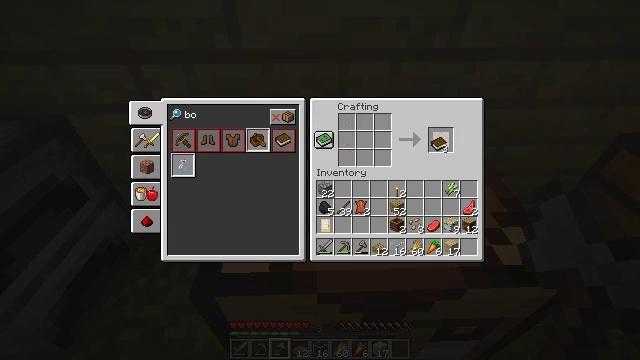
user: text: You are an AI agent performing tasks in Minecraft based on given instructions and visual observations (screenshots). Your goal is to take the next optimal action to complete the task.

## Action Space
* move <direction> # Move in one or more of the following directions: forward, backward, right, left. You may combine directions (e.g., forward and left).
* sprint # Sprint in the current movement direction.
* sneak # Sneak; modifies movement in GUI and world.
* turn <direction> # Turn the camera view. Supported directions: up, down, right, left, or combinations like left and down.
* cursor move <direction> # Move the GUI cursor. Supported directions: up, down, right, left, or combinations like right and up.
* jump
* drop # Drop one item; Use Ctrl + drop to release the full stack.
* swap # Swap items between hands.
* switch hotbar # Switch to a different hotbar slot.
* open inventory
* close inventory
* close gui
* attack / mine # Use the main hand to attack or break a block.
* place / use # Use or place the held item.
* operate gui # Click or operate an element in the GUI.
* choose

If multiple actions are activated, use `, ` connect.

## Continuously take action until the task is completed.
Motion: motion action
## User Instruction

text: Gather materials to craft a book.
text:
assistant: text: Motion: no_op